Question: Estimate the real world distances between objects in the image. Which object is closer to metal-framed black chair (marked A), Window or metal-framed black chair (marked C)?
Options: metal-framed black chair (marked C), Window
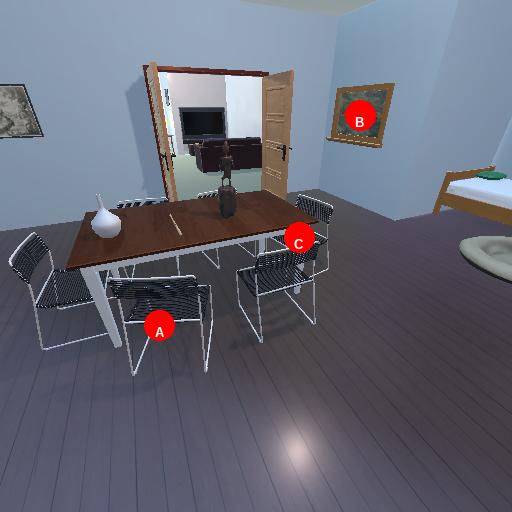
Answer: metal-framed black chair (marked C)